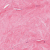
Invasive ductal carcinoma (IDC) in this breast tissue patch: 0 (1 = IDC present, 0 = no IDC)